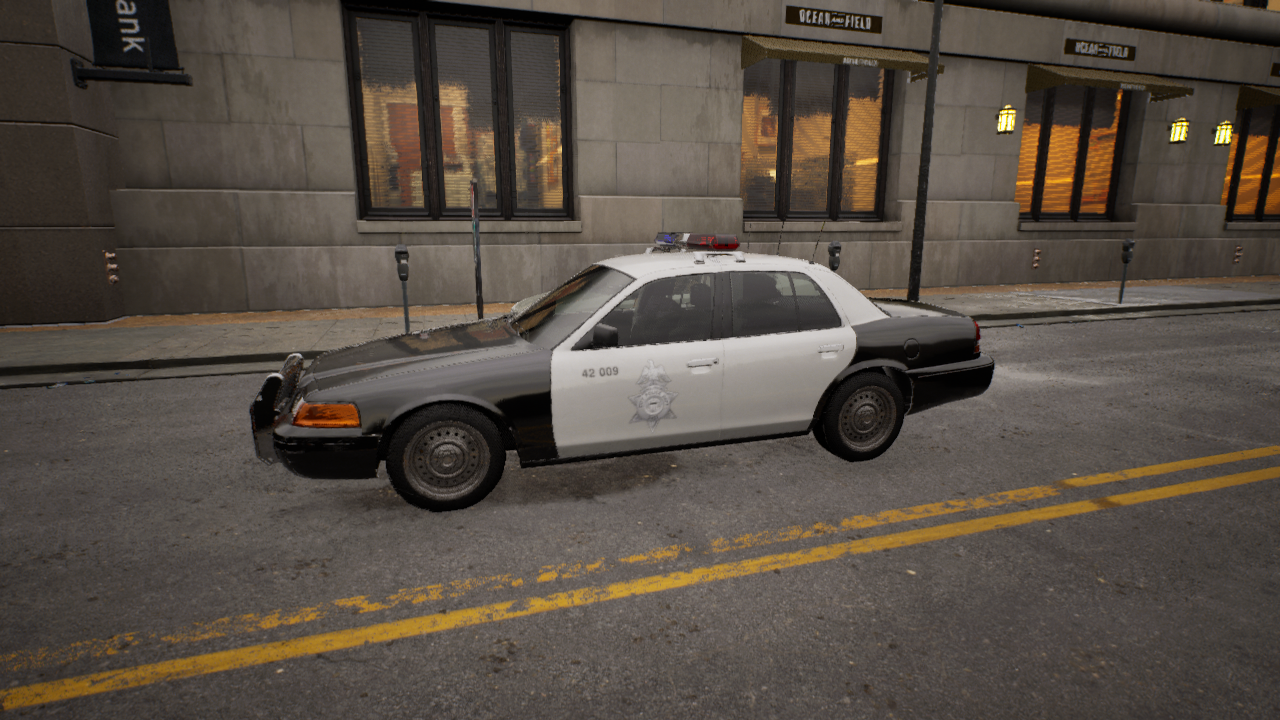
Venue: downtown
Lighting: golden hour
Vehicle rig: sedan